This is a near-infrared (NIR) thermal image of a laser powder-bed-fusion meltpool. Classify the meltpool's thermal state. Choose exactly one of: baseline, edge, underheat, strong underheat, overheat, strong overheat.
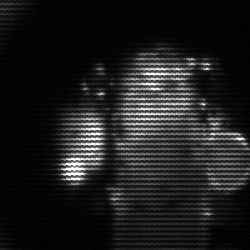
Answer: strong underheat